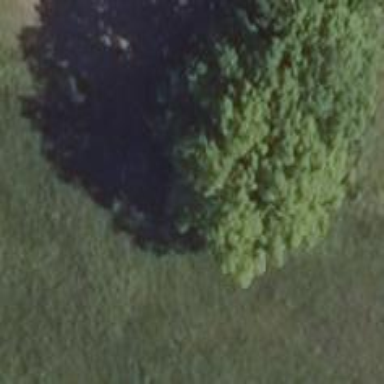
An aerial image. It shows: Row of trees in natural setting.